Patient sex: F
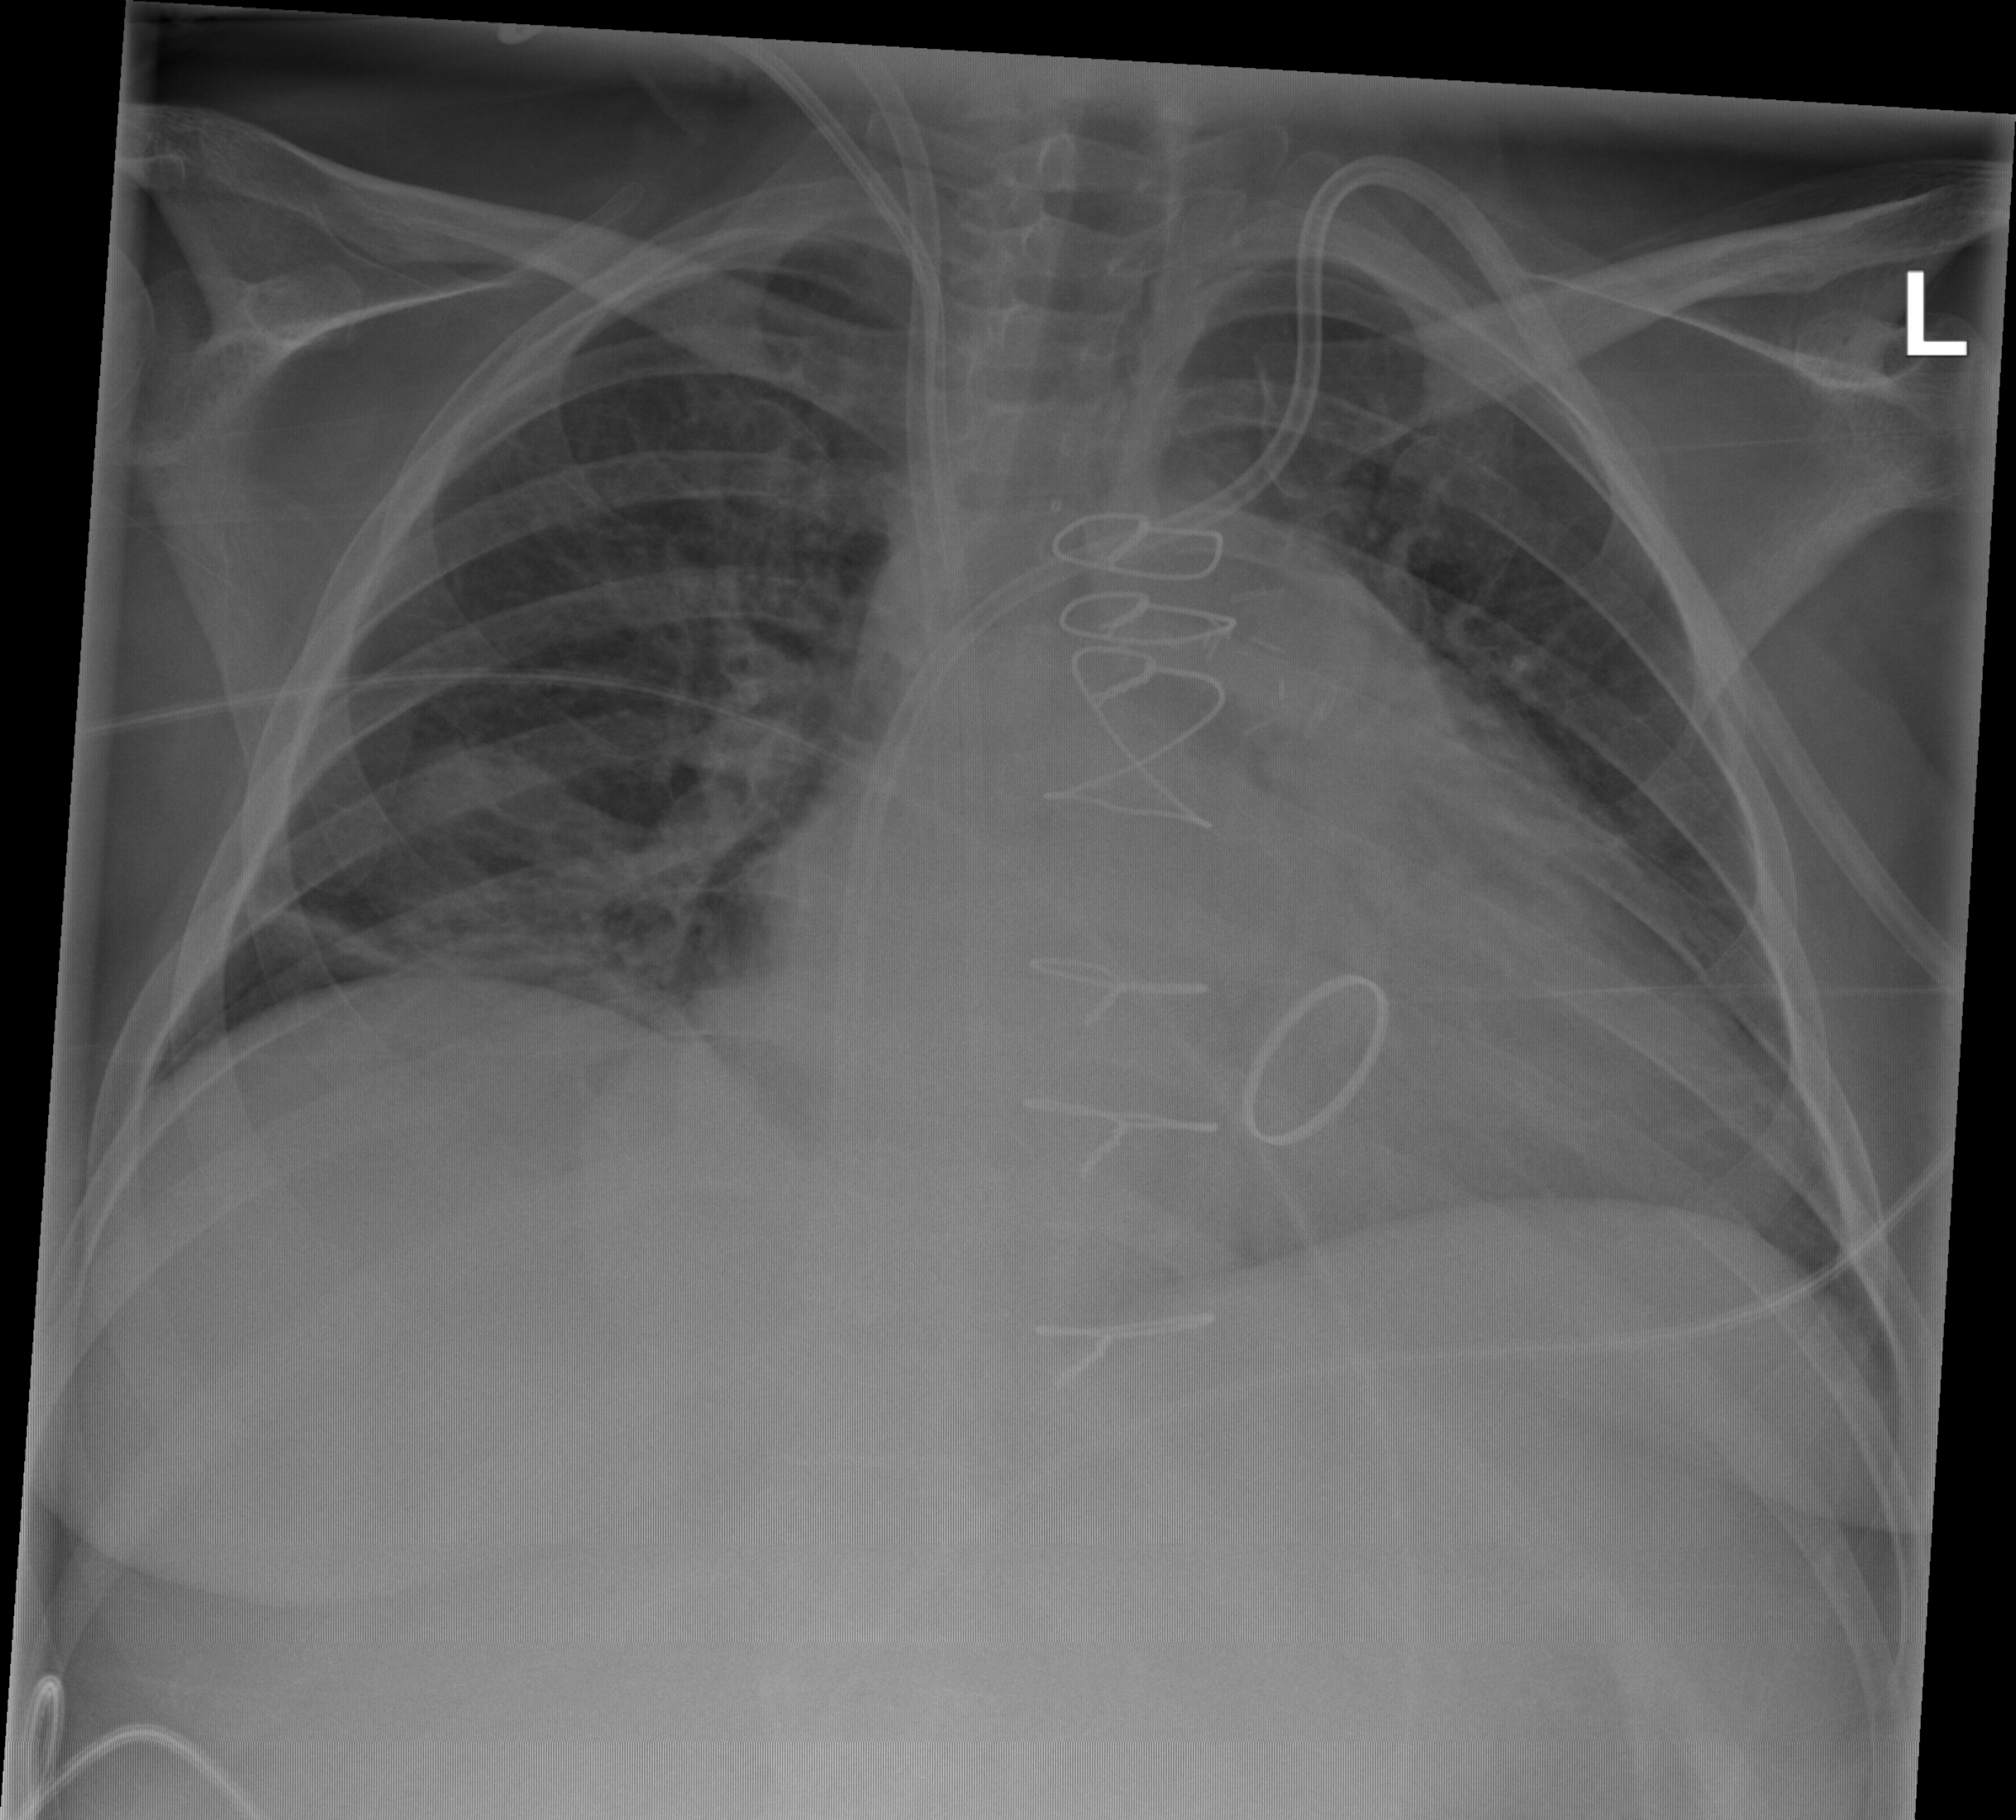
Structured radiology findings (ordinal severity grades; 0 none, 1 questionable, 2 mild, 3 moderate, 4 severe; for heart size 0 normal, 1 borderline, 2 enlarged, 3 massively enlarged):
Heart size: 2
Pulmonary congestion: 0
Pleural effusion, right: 0
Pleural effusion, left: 0
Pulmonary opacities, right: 0
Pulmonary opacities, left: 0
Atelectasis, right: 2
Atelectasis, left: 0